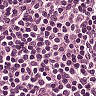
Metastatic tissue present: no